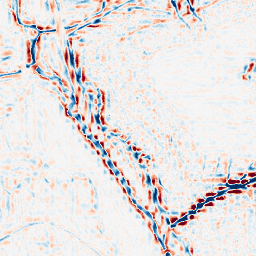
Category: wavelet
Decomposition family: wavelet_reverse_biorthogonal
Decomposition parameters: wavelet: rbio1.3
level: 3
Upsampling method: sinc_blackman
Upsampling parameters: scale: 4
kernel_size: 16
Upsampling scale: 4